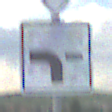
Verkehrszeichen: VerlaufVorfahrtsstrasse6
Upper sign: Vorfahrtsstrasse
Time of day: MorningAfternoon
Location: Outdoor (RoadRail)
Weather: PartlyCloudy
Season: NotSpecified
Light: Natural